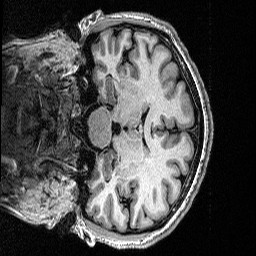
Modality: T1w
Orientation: coronal
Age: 46
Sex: female
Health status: healthy
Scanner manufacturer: siemens
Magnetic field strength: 1.5 T
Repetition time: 2.73 s
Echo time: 0.00357 s